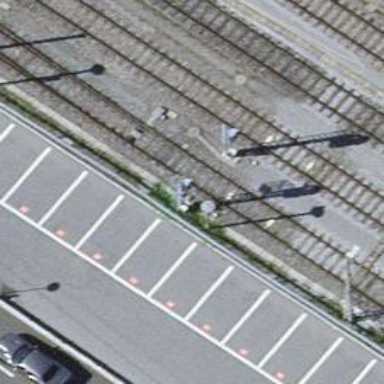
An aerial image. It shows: Railway signal.